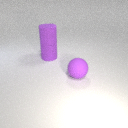
large purple rubber cylinder above large purple rubber cylinder